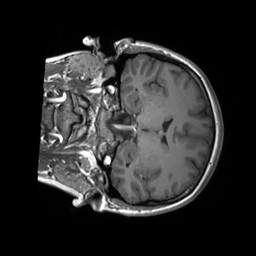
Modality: T1w
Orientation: coronal
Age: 24
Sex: female
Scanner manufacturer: siemens
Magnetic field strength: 3 T
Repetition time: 1.8 s
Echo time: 0.00232 s